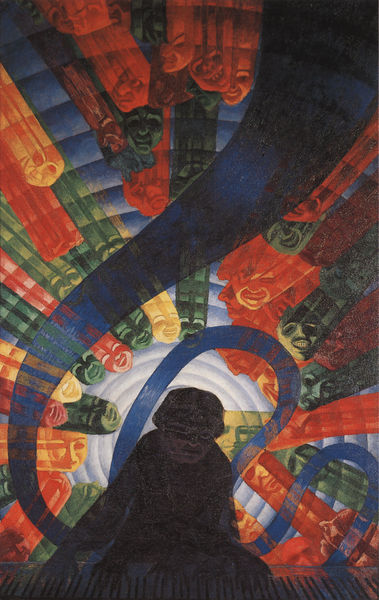
Titel: La musica
Künstler: Luigi Russolo
Institution: Privatsammlung
Schlagwörter: blau, dunkel, himmel, mann, schatten, weiß, gelb, grün, bunt, hell, licht, rot, zaun, teppich, gesichter, band, mensch, figur, musik, musiker, kreis, engel, wellen, abstrakt, farben, formen, klavier, klavierspieler, teppiche, traum, schlange, zacken, albtraum, chor, rillen, klang, fratzen, masken, gnom, zenturm, heißluftballon